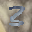
Label: 3